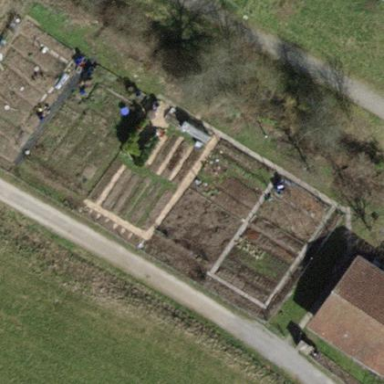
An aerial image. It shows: Allotments area.